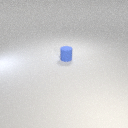
small blue rubber cylinder